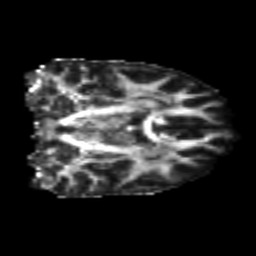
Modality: FA
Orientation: coronal
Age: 22
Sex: female
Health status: healthy
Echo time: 0.074 s